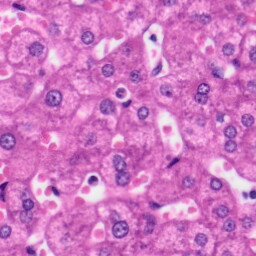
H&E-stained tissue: Liver